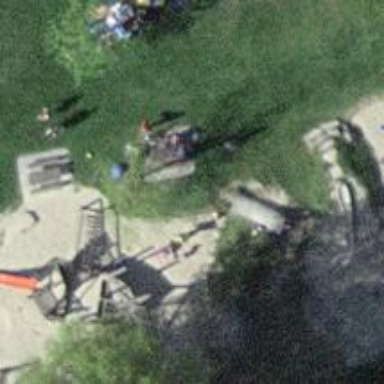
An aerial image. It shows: Picnic table located in leisure land area.